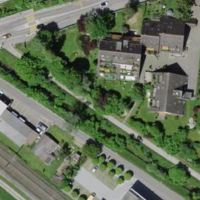
EUNIS habitat code: 55
Species observed at this site:
Galeopsis tetrahit